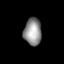
Tissue: prostate
Cell type: T cells
Senescence score: 0.7056
Nuclear area (px): 469
Mean DAPI intensity: 144.407